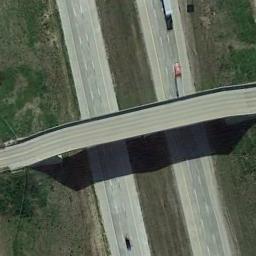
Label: overpass